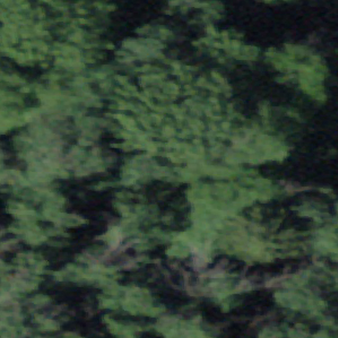
Label: other